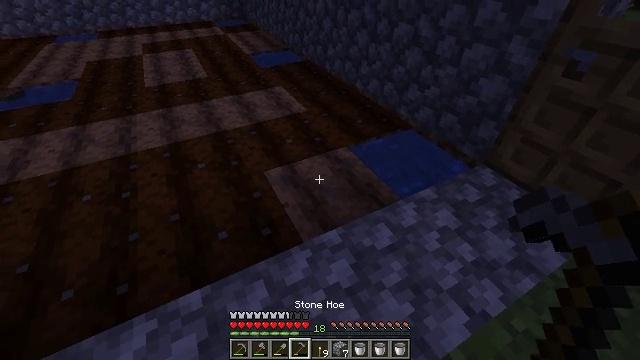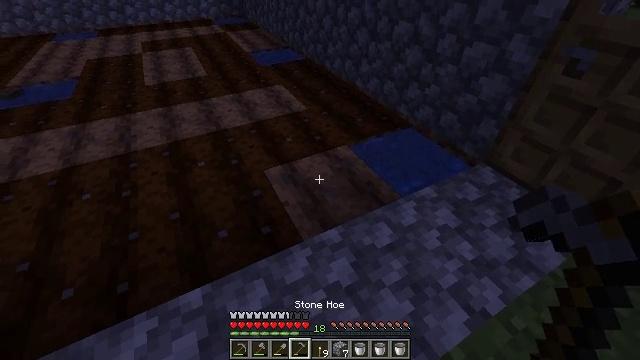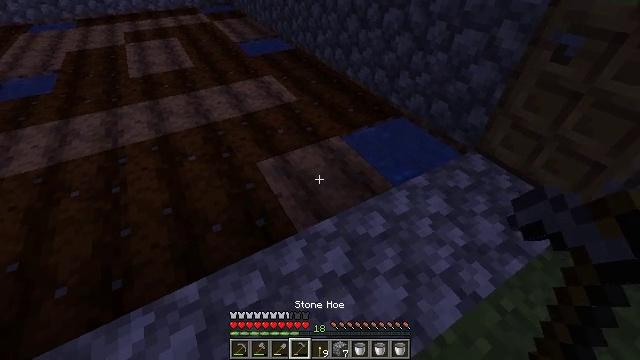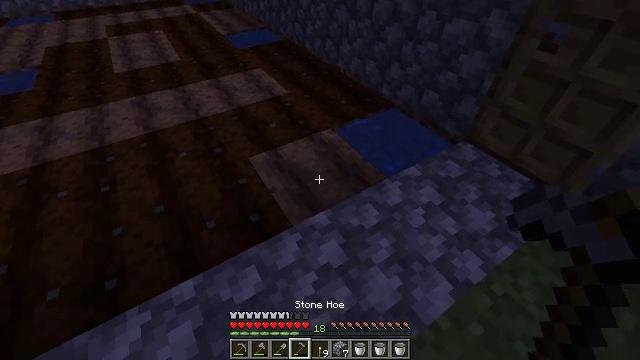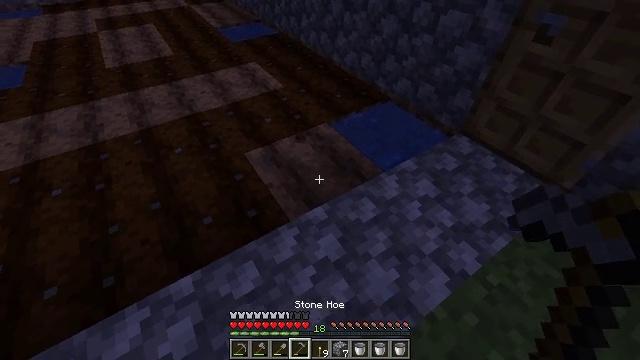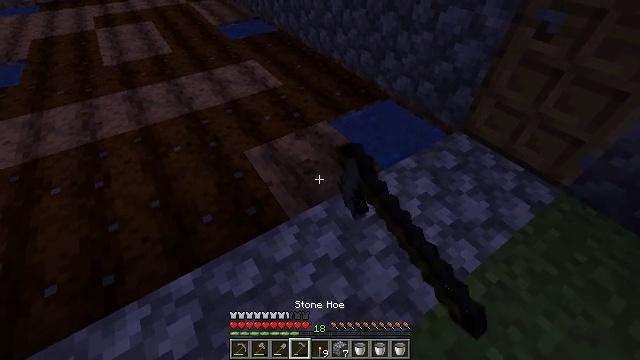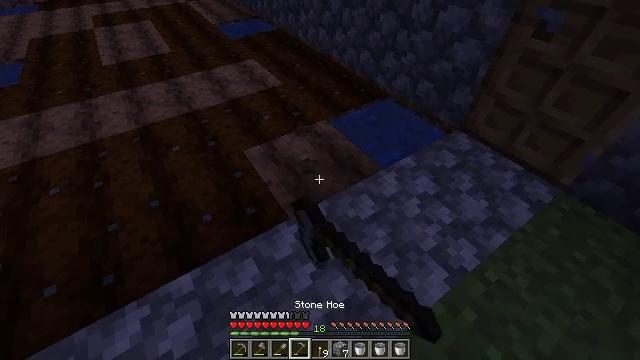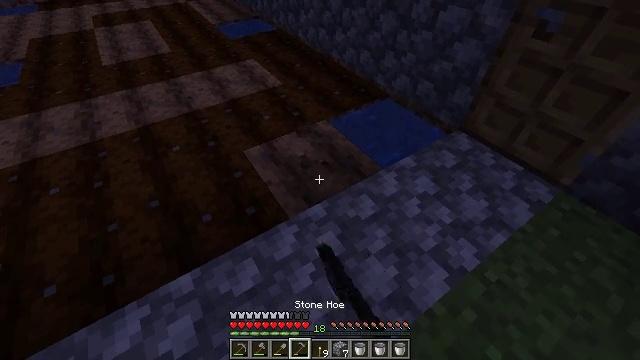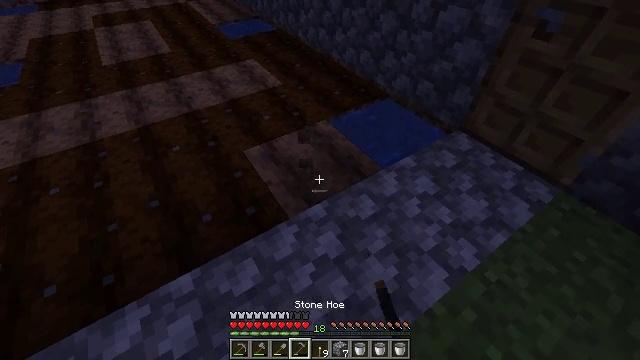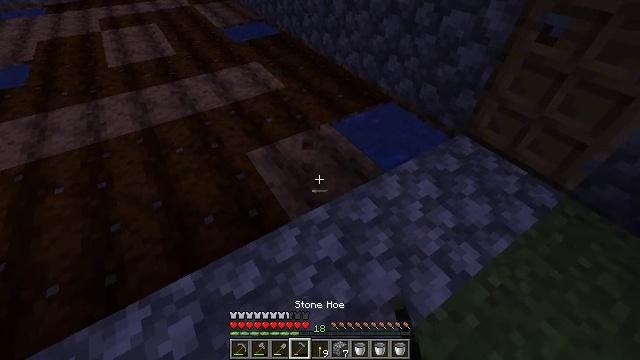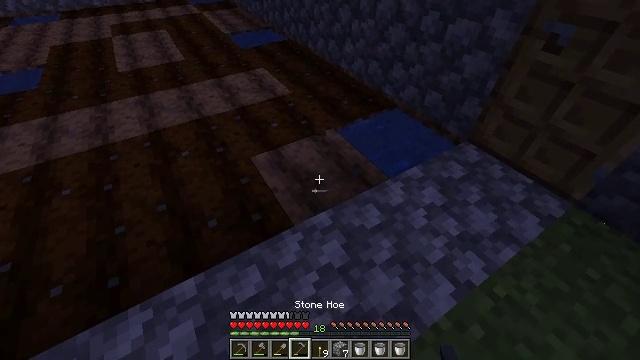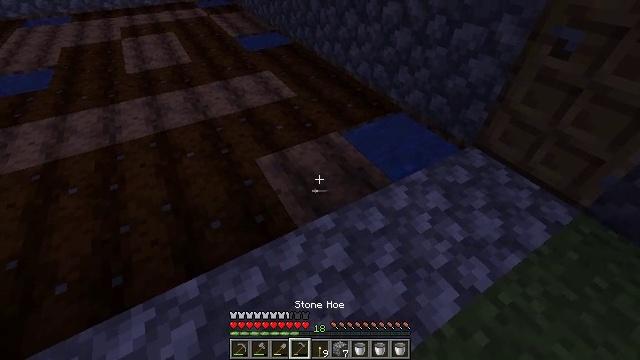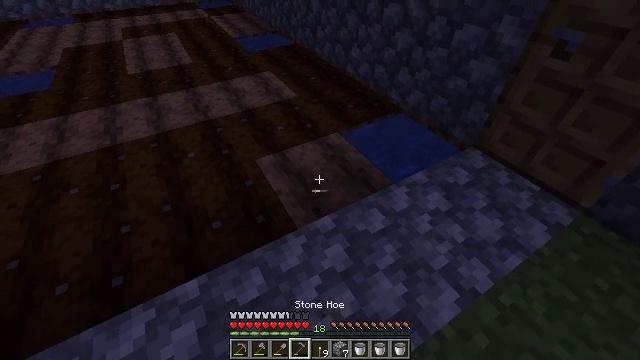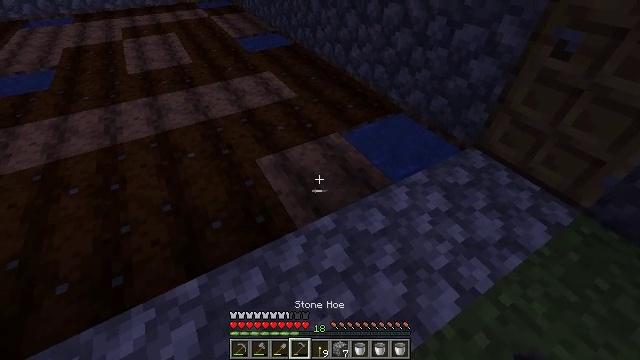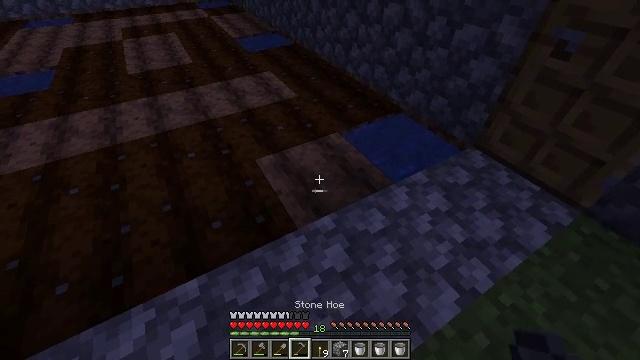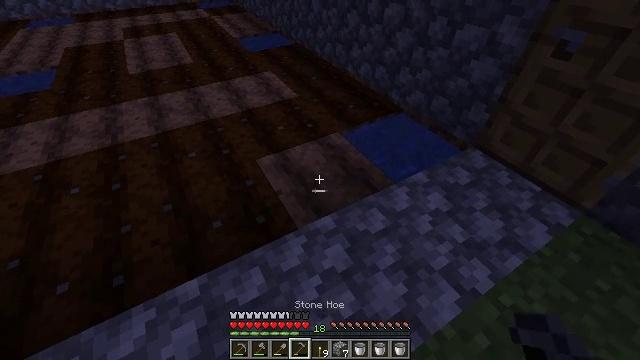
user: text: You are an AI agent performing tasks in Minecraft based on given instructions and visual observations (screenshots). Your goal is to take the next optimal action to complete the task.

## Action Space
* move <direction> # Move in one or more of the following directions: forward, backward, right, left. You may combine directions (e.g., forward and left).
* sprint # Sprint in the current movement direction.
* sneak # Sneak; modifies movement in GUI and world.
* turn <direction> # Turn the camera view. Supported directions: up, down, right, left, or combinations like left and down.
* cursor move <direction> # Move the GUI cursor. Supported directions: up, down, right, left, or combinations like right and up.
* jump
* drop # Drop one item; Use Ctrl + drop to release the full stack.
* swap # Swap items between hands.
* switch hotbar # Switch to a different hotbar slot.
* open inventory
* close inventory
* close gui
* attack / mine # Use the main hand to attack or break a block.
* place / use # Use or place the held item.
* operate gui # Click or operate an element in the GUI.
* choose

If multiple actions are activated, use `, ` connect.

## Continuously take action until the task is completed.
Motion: motion action
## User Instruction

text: Reclaim farmland by breaking it.
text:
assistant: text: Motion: no_op
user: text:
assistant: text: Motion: turn right and down
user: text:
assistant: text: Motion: turn right and down
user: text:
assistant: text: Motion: turn right and down, attack / mine
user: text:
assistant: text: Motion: attack / mine
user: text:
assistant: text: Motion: attack / mine
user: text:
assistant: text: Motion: attack / mine
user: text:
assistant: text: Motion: no_op
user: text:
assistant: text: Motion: no_op
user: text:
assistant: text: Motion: turn left and up
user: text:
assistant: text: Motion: turn left
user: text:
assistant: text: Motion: no_op
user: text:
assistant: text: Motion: no_op
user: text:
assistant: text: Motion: no_op
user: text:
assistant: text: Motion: use / place
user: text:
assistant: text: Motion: use / place
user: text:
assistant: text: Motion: use / place
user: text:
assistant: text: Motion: no_op
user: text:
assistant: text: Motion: no_op
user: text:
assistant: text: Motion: no_op
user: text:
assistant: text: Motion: attack / mine
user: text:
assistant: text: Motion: attack / mine
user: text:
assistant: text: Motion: attack / mine
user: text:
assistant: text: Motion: attack / mine
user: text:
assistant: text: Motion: attack / mine
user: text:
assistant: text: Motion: attack / mine
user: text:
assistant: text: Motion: attack / mine
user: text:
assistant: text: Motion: attack / mine
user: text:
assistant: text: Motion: attack / mine
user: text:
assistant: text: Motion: attack / mine